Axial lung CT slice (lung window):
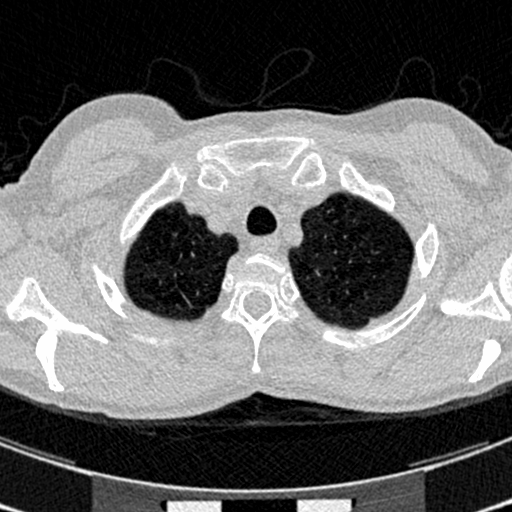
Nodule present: no